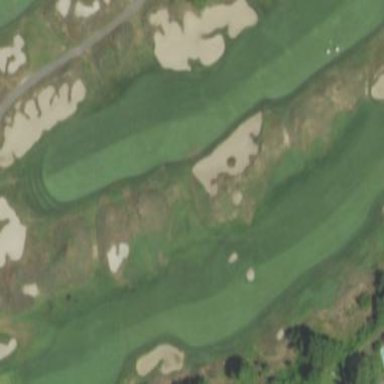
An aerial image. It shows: Golf fairway surrounded by grass.